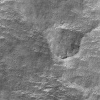
Atmospheric dust classification: not_dusty